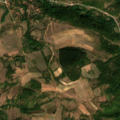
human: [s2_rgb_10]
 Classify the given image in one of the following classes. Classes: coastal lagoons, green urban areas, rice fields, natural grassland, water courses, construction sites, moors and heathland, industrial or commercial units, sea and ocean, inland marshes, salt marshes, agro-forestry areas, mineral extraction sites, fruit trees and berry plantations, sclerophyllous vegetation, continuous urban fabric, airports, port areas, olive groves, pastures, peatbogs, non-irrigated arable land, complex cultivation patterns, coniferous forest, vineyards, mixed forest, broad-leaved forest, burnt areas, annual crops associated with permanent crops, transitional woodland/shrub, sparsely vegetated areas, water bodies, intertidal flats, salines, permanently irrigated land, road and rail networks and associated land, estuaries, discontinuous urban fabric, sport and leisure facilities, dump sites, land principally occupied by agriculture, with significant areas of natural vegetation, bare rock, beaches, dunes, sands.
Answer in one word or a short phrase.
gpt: discontinuous urban fabric, non-irrigated arable land, land principally occupied by agriculture, with significant areas of natural vegetation, broad-leaved forest, transitional woodland/shrub